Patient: sex F, age 58
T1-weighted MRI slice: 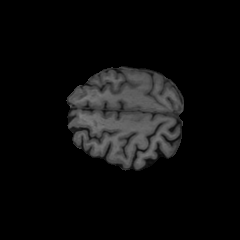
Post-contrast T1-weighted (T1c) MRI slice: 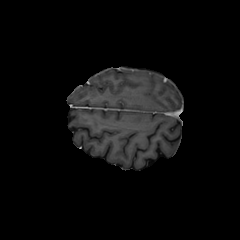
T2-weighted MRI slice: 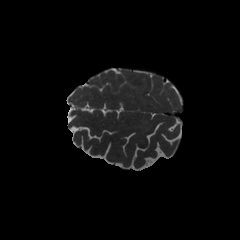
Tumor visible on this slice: no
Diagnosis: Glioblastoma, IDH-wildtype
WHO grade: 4